Для определения ёмкости и сопротивления утечки $\left(C_{2}, r_{2}\right)$ конденсатора собрана мостовая схема (см. рисунок), которая сбалансирована при подключении гармонического переменного напряжения. Оказалось, что баланс моста не нарушается при изменении частоты напряжения.
Чему равны параметры $C_{2}$ и $r_{2}$, если известно, что $r_{1}=2500~Ом$, $r_{3}=10~Ом$, $L_{3}=1~Гн$, $r_{4}=800~Ом$.
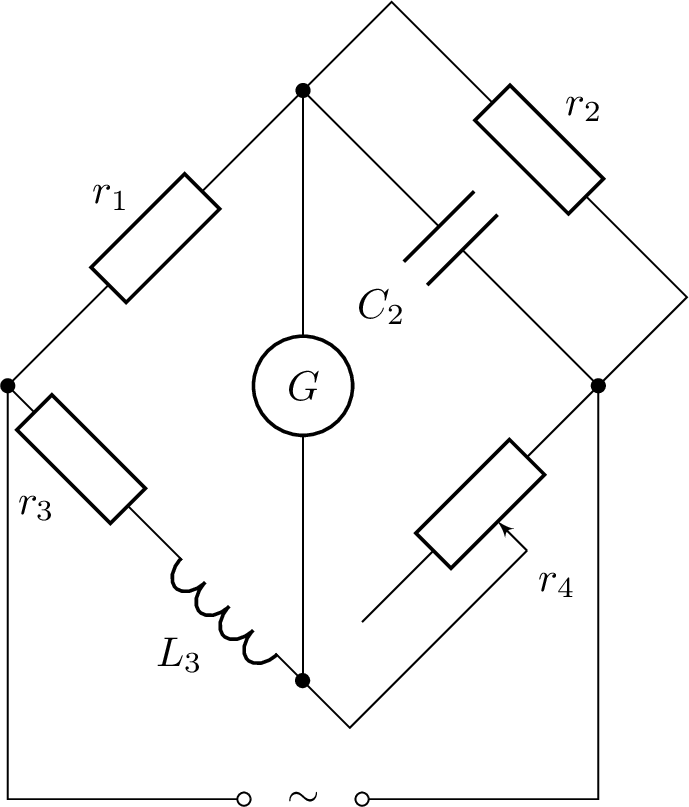
Решение: Условие балансировки моста имеет вид $$ r_{1} r_{4}=Z_{3} Z_{2}, $$ где $$ \begin{gathered} Z_{3}=\sqrt{r_{3}^{2}+\left(L_{3} \omega\right)^{2}}, \\ \frac{1}{Z_{2}}=\sqrt{\left(\frac{1}{r_{2}}\right)^{2}+\left(C_{2} \omega\right)^{2}}, \end{gathered} $$ $\omega$ - круговая частота переменного тока. Подставляя уравнения для $Z_{3}$ и $\frac{1}{Z_{2}}$ в первое, после арифметических преобразований получим следующее равенство: $$ \left(\frac{r_{1} r_{4}}{r_{2}}\right)^{2}-r_{3}^{2}=\omega^{2}\left(L_{3}^{2}-\left(C_{2} r_{1} r_{4}\right)^{2}\right). $$ По условию последнее равенство справедливо при любой частоте $\omega$. Следовательно, и правая и левая части уравнения должны быть равны нулю: $$ \left\{\begin{aligned} \left(\frac{r_{1} r_{4}}{r_{2}}\right)^{2}-r_{3}^{2} &=0, \\ L_{3}^{2}-\left(C_{2} r_{1} r_{4}\right)^{2} &=0. \end{aligned}\right. $$ Решая эту систему уравнений, получим $$ r_{2}=\frac{r_{1} r_{4}}{r_{3}}=200~кОм, \quad C_{2}=\frac{L_{3}}{r_{1} r_{4}}=0.5~мкФ. $$
Ответ: $$ r_{2}=\frac{r_{1} r_{4}}{r_{3}}=200~кОм \\ C_{2}=\frac{L_{3}}{r_{1} r_{4}}=0.5~мкФ $$
Темы:
T, Электричество, Цепи, Цепь с конденсатором, Цепь с катушкой, Всероссийские, Переменный ток, Электрические цепи, Цепь с резистором